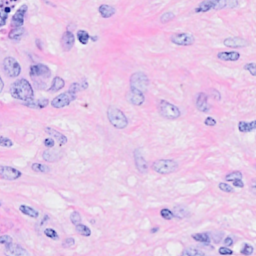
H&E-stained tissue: Breast